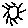
Label: sun